Aerial crown-view tile of a tropical tree (Barro Colorado Island, Panama), acquired 20250317:
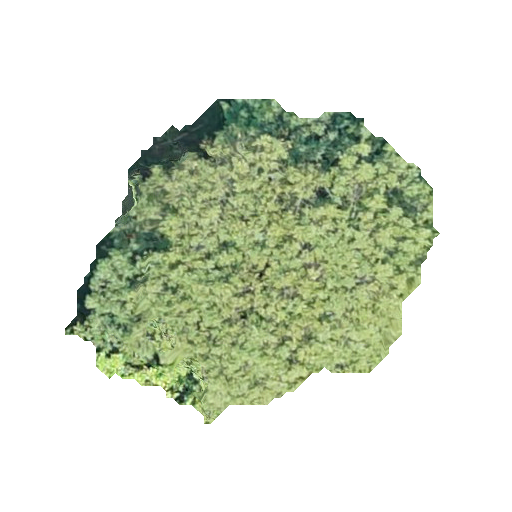
Species: Vatairea erythrocarpa
GBIF accepted scientific name: Vatairea erythrocarpa
Crown area: 120.941 m²